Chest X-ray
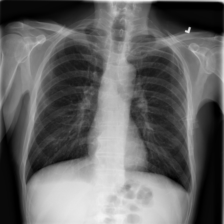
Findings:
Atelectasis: negative
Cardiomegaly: negative
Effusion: positive
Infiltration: negative
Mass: negative
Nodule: negative
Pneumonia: negative
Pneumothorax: negative
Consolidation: negative
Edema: negative
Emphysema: negative
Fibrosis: negative
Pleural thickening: negative
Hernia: negative